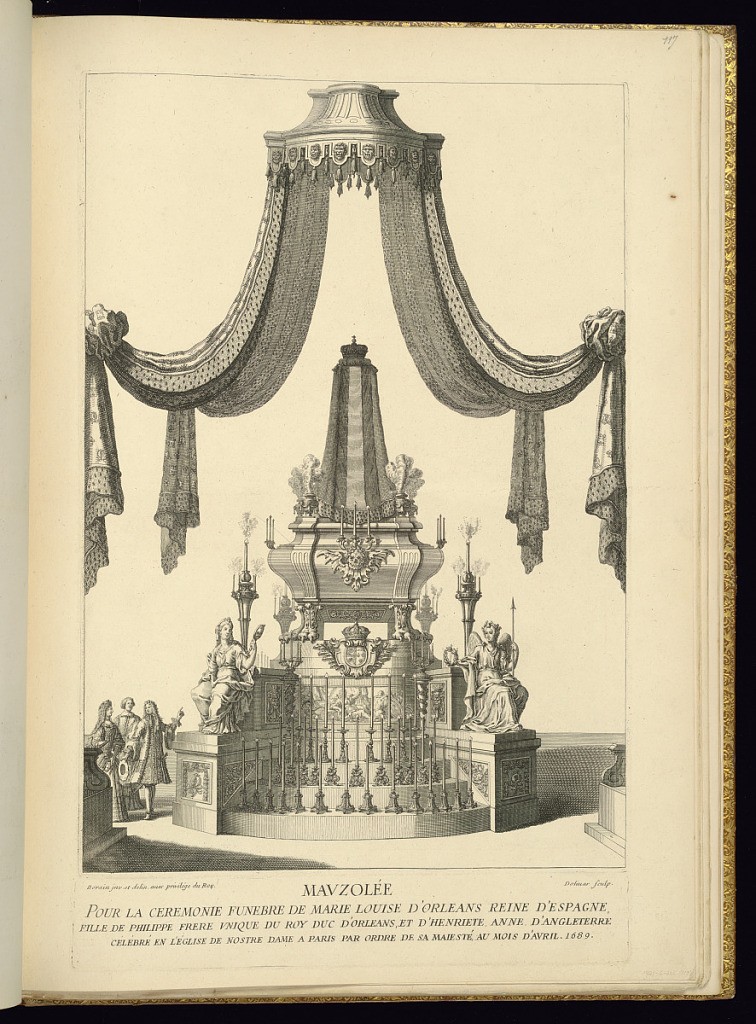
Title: MAVZOLÉÉ
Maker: Jean Berain, the elder, French, 1640-1711
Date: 1711
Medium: Engraving on laid paper
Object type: Bound print
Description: Mausoleum under a baldachin for the funeral ceremony of Marie Louise d'Orleans, Queen of Spain, held in Notre Dame in Paris. At lower left are three figures talking and gesturing toward the mausoleum. The plate is signed.